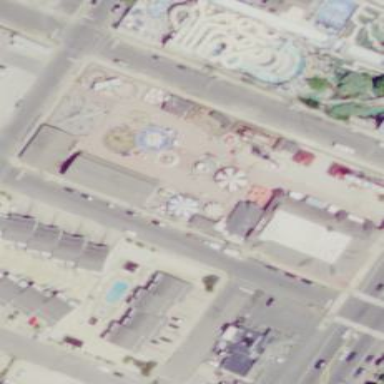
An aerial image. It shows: Theme park.